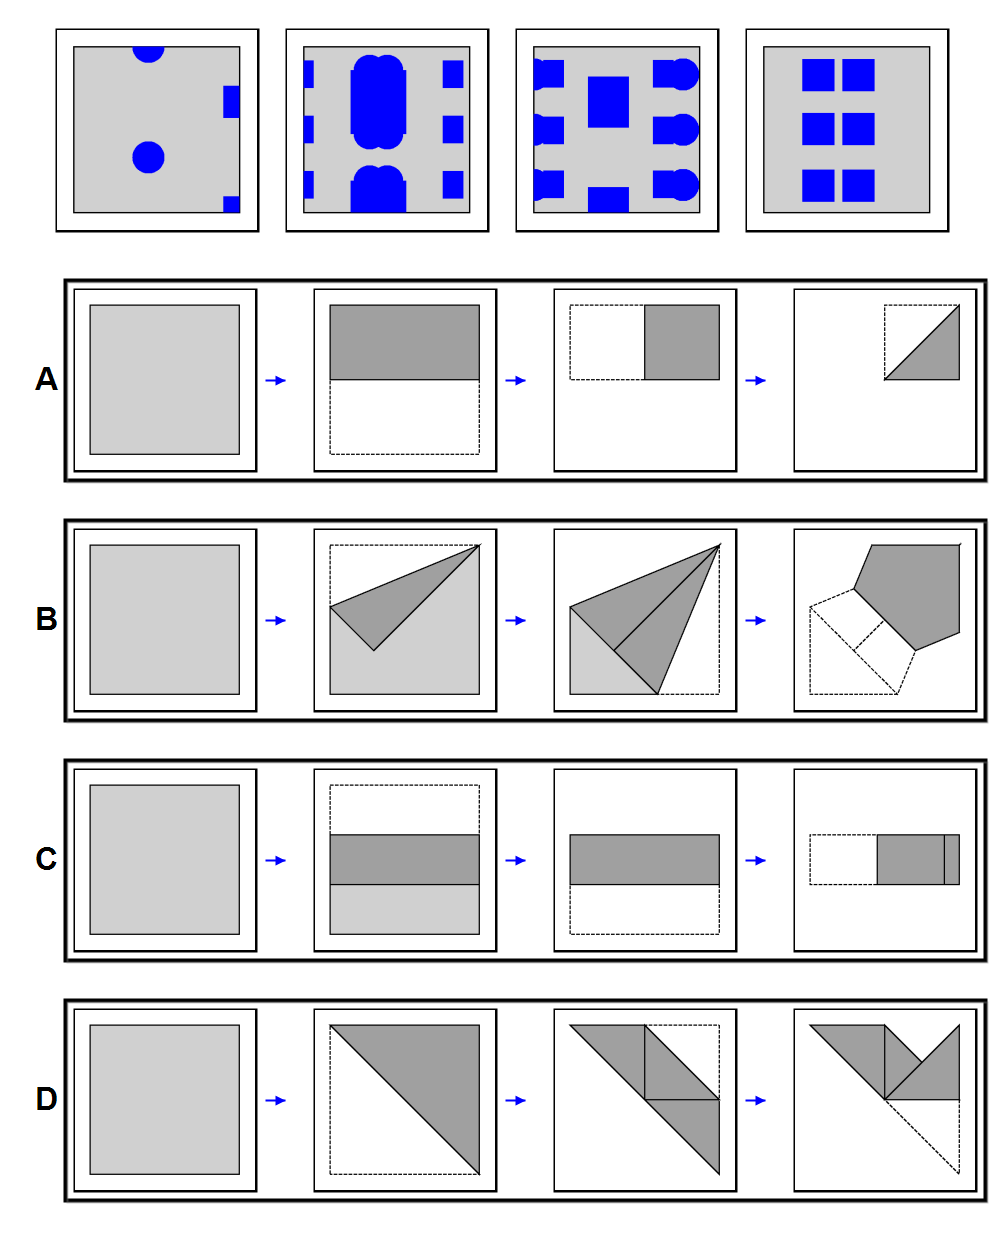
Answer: C